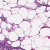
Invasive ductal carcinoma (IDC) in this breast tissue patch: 1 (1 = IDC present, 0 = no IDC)